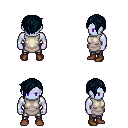
a pixel art fantasy rpg character, male body template, dark elf, purple skin, white tunic, metal pants, raven pixie cut hairstyle, brown shoes, four views (front, back, left, right), 2x2 character sprite sheet, small pixel art, hard edges, no anti-aliasing